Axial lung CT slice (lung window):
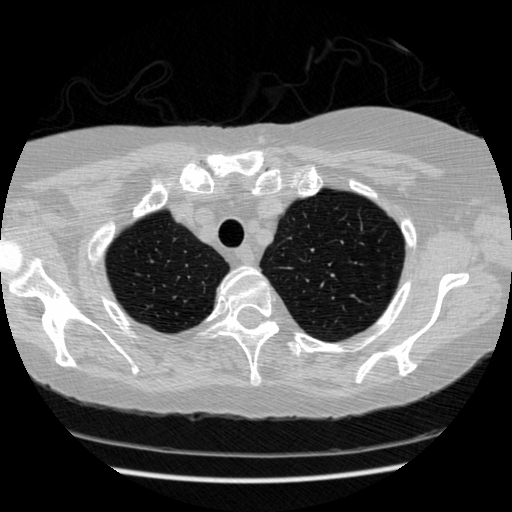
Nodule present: no